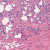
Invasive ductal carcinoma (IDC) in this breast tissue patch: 1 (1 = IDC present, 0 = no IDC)